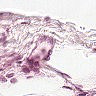
Metastatic tissue present: no